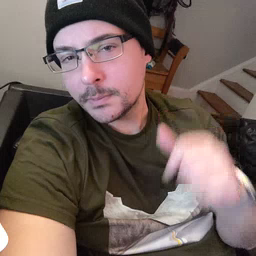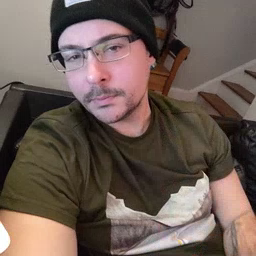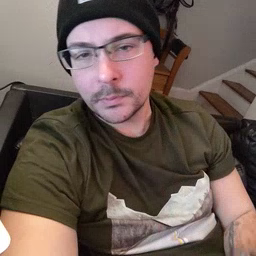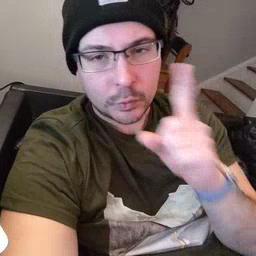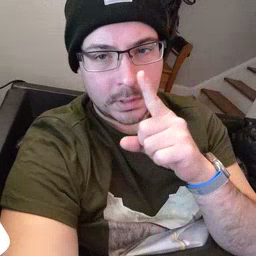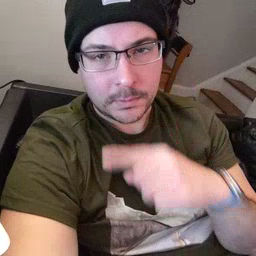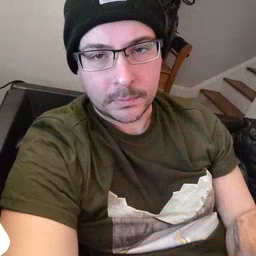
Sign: pretend